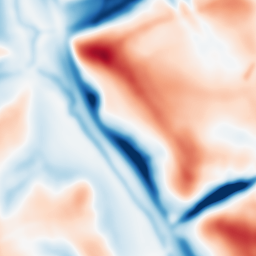
Category: multiscale
Decomposition family: dog
Decomposition parameters: sigma_low: 3
sigma_high: 20
Upsampling method: bicubic
Upsampling parameters: scale: 4
Upsampling scale: 4